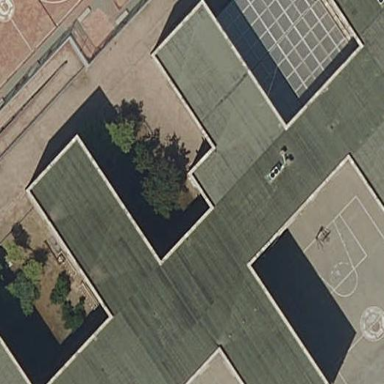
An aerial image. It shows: School building.